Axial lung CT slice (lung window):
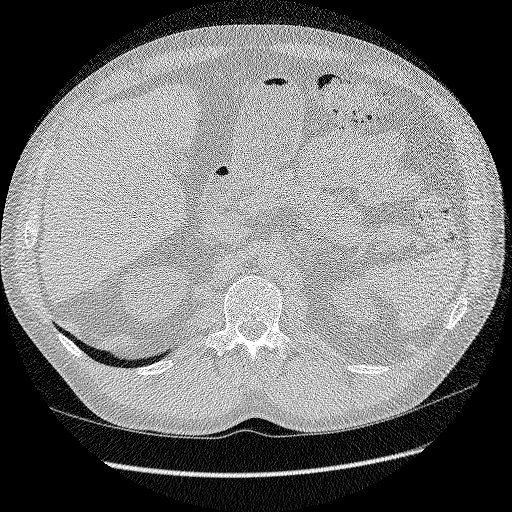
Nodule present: no